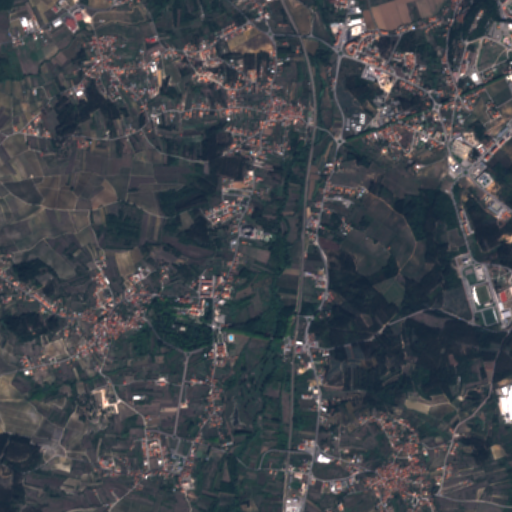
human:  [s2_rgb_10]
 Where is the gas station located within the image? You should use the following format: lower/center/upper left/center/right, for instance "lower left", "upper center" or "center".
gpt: The gas station is located in the upper right of the image.
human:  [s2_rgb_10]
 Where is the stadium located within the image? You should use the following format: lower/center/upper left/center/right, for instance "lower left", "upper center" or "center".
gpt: The stadium is located in the center right of the image.
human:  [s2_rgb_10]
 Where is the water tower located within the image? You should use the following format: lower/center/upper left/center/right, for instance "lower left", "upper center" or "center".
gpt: The water tower is located in the lower right of the image.
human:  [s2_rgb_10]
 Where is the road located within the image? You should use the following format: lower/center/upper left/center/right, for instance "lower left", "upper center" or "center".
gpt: There is no road in the image.